Question: I have problem in my PHP code. I'm trying to make internet shop and Im now in product listing step. My code is so long, so I will show only substantial part.
'''
$result = mysql_query("SELECT name, category, describtion, value FROM products") or die(mysql_error());
if(mysql_num_rows($result) % 2 == 0)
{
while($left = mysql_fetch_array($result, MYSQL_NUM) && $right = mysql_fetch_array($result, MYSQL_NUM))
{
echo '
<div class="sub_items">
<div class="sub_left">
<div class="sub_items_header">
<h1>'.$left[0].'</h1>
<h2>'.$left[1].'</h2>
</div>
<div class="sub_items_image">
<img src="images/'.$left[0].'.png" width="167" height="164" alt="'.$left[0].'" />
</div>
<div class="sub_items_text">
'.$left[2].'
</div>
<div class="sub_items_cartinfo">
<div class="price">
<h2>'.$left[3].'$</h2>
</div>
<div class="addtocart">
<a href="chart.php?name='.$left[0].'"><span>Add to Cart</span></a>
</div>
<div class="clearthis">&nbsp;</div>
</div>
<div class="clearthis">&nbsp;</div>
</div>
<div class="sub_right">
<div class="sub_items_header">
<h1>'.$right[0].'</h1>
<h2>'.$right[1].'</h2>
</div>
<div class="sub_items_image">
<img src="images/'.$right[0].'.png" width="175" height="170" alt="'.$right[0].'" />
</div>
<div class="sub_items_text">
'.$right[2].'
</div>
<div class="sub_items_cartinfo">
<div class="price">
<h2>'.$right[3].'$</h2>
</div>
<div class="addtocart">
<a href="chart.php?name='.$right[0].'"><span>Add to Cart</span></a>
</div>
<div class="clearthis">&nbsp;</div>
</div>
<div class="clearthis">&nbsp;</div>
</div>
<!-- End of Right Sub Item -->
<div class="clearthis">&nbsp;</div>
</div>
<div class="h_divider">&nbsp;</div>
';
}
'''
In the while cycle I'm echoing data. Data is separated to left and right div. I'm not getting any error message, but I have bad output. Look.

The left side not loads, but right yes. Why? Anybody please help me.
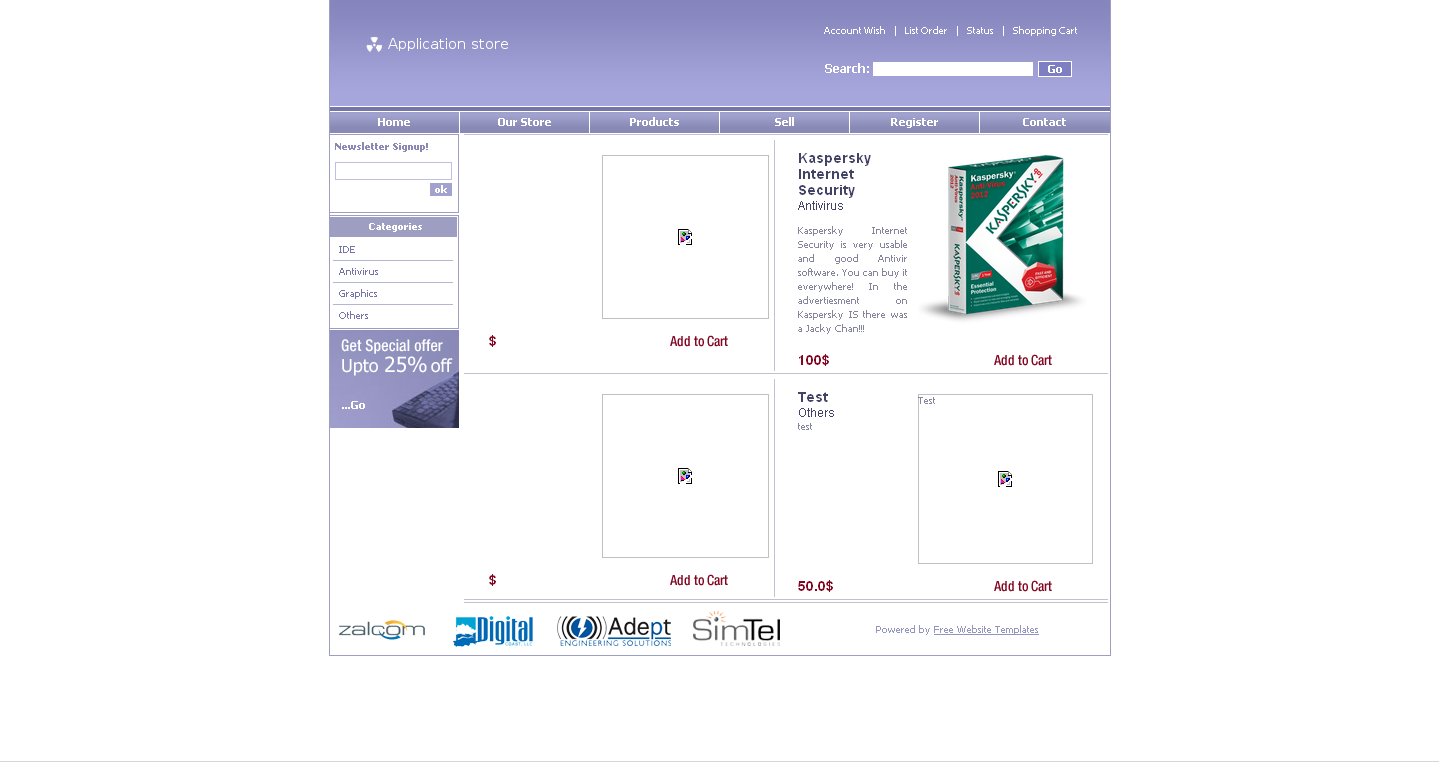
Answer: = has a higher precedence thaN AND; use AND instead of && or parenthesize the assignments.
Instead of
'''
$left = mysql_fetch_array($result, MYSQL_NUM) && $right = mysql_fetch_array($result, MYSQL_NUM)
'''
either
'''
$left = mysql_fetch_array($result, MYSQL_NUM) AND $right = mysql_fetch_array($result, MYSQL_NUM)
'''
or
'''
($left = mysql_fetch_array($result, MYSQL_NUM)) && ($right = mysql_fetch_array($result, MYSQL_NUM))
'''